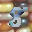
Label: 8